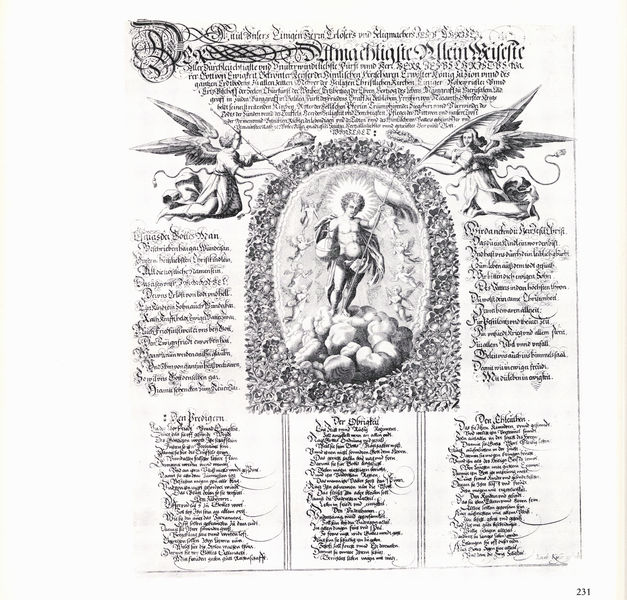
Titel: Titul Vnsers Einigen Herrn Erlösers
Künstler: Eberhard Kieser
Institution: (Seriendruck)
Schlagwörter: feder, flügel, gott, himmel, körper, mann, weiß, wolken, schwarz, zeichnung, ornament, bibel, falten, rahmen, stehen, steine, bild, erde, gewand, gewänder, blatt, krone, fliegen, oval, engel, deutschland, schrift, papier, stab, fahne, flagge, grafik, graphik, spalten, rand, lanze, inschrift, floral, ornamente, verzierung, deutsch, faltenwurf, junge, knabe, buch, kreuz, strahlen, schweben, druck, radierung, stich, titel, seite, illustration, schwarzweiß, text, zeitung, offenbarung, kugel, kranz, lorbeerkranz, sieg, buchdruck, buchseite, heft, schein, fisch, heiligenschein, nimbus, christus, jesus, christlich, mythos, wesen, eros, heiliger, speer, stange, zeilen, geistlich, schriftstück, emblem, heilig, putten, kupferstich, christen, gloriole, putti, pfeil, strophen, flugblatt, auferstehung, altdeutsch, beschreibung, lied, legende, helios, weltkugel, jesuskind, einblattdruck, auferstandener, strahlenkranz, druckschrift, engelschor, seitenzahl, utten, spper, kupferstioch, kupferstsich, auferstanderner, ballaballa, hansschriftlich, 231, glorienschen, gloriengesang